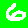
Digit: 6